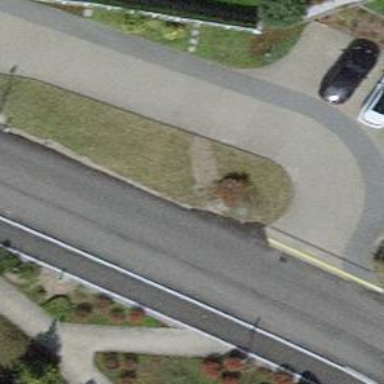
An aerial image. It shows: Traffic calming feature called choker.